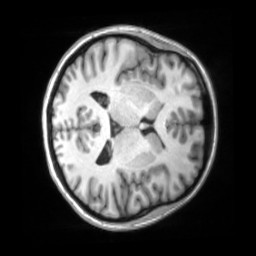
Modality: T1w
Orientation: axial
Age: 23
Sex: female
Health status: ill
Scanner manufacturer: siemens
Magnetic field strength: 3 T
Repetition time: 2.2 s
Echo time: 0.00157 s